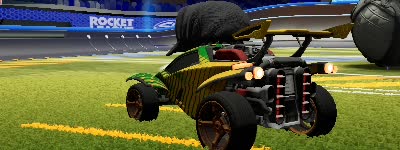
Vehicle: octane